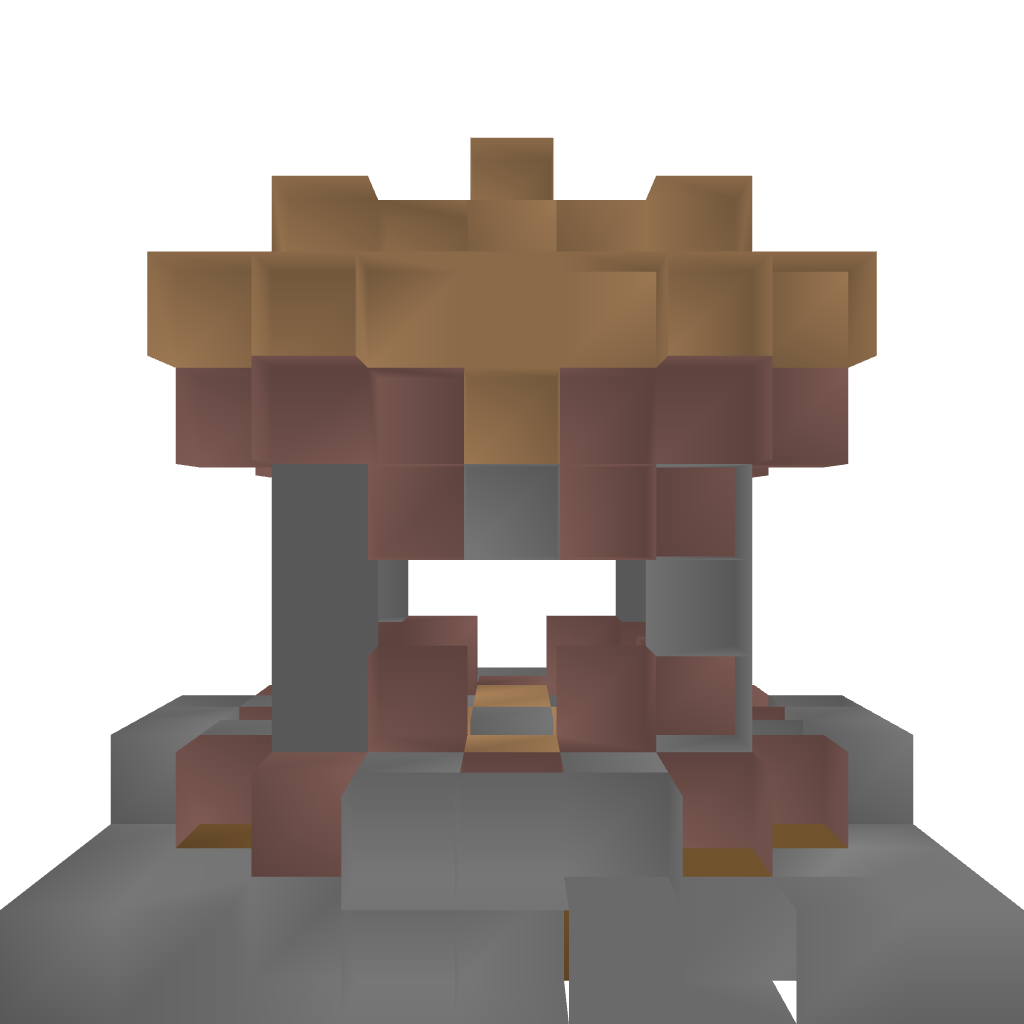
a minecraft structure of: HealingShrine 1 bad low quality